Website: apple
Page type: customer-info-address
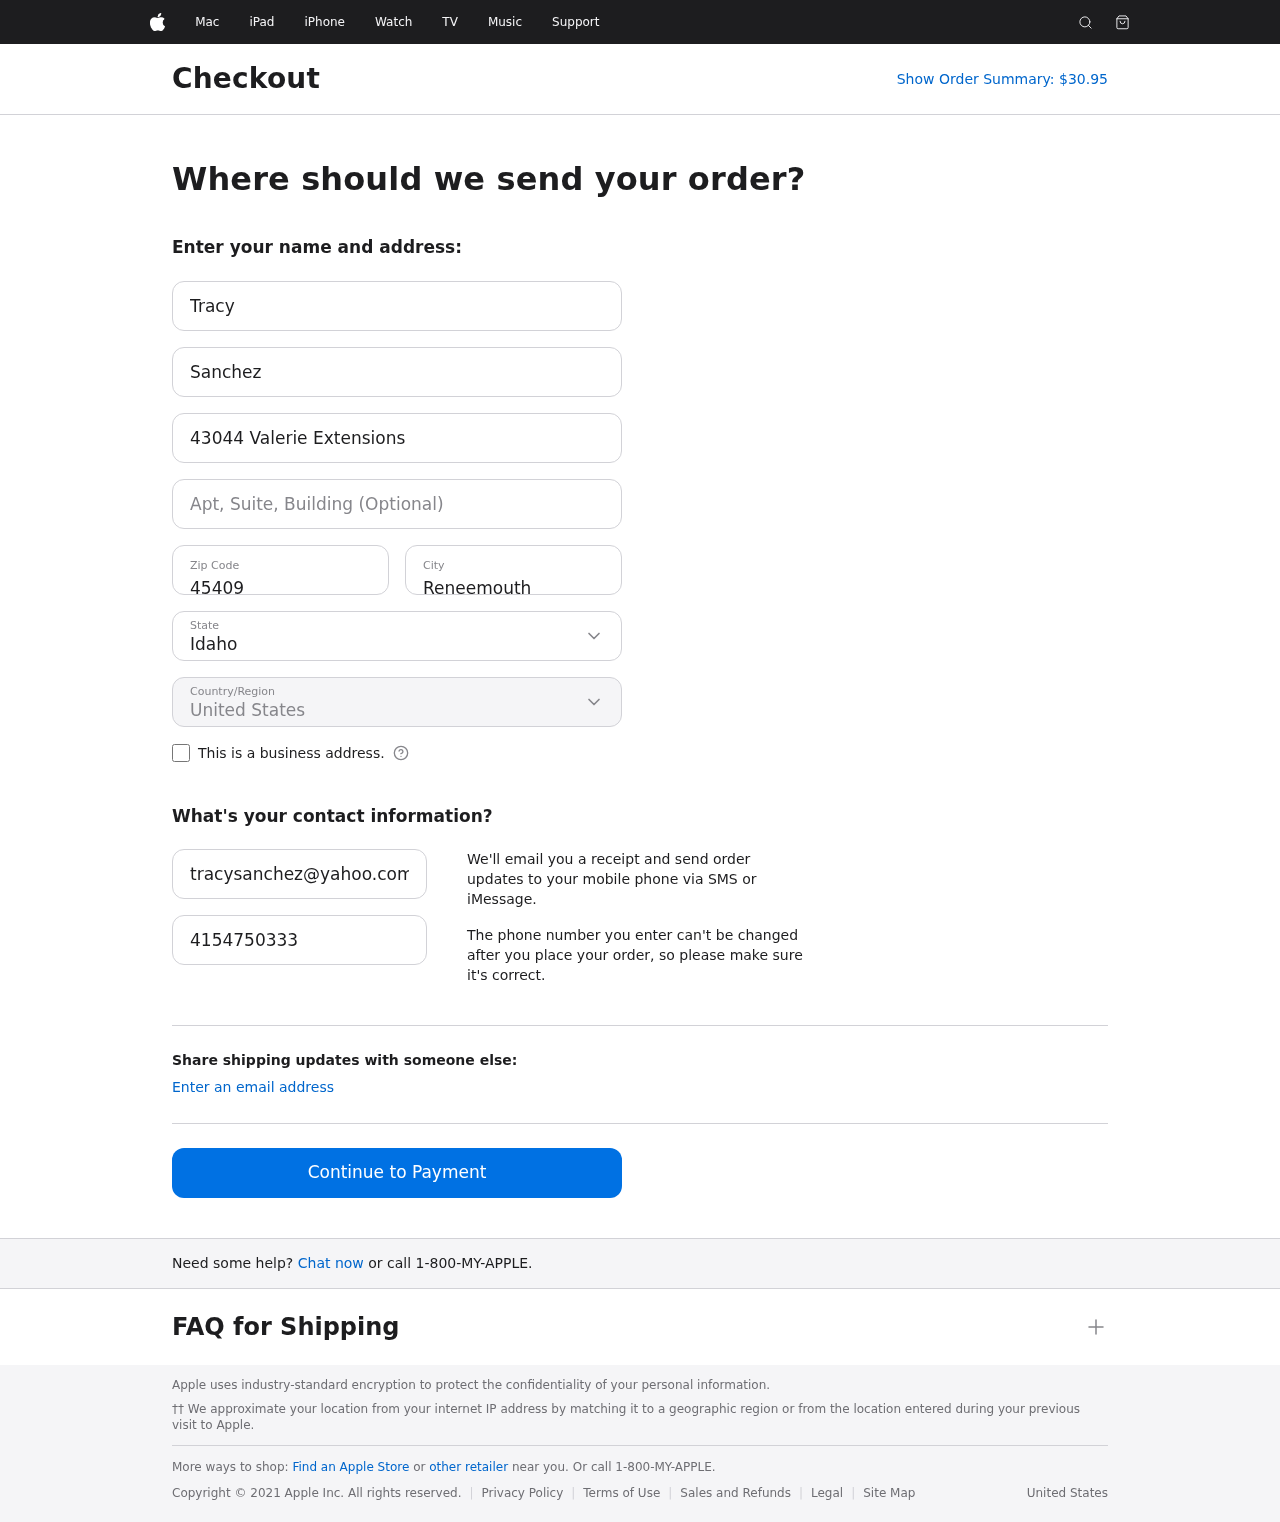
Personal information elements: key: PII_CITY
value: Reneemouth
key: PII_COUNTRY
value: United States
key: PII_EMAIL
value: tracysanchez@yahoo.com
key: PII_FIRSTNAME
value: Tracy
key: PII_LASTNAME
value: Sanchez
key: PII_PHONE
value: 4154750333
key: PII_POSTCODE
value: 45409
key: PII_STATE
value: Idaho
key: PII_STREET
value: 43044 Valerie Extensions
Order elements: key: ORDER_TOTAL
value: Show Order Summary: $30.95